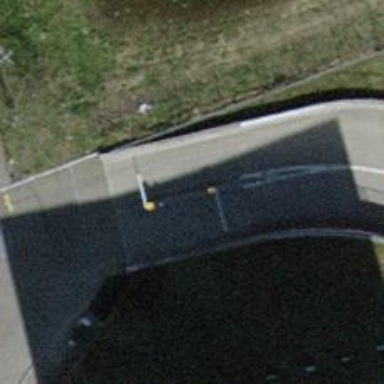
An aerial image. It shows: Lift gate barrier.